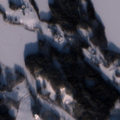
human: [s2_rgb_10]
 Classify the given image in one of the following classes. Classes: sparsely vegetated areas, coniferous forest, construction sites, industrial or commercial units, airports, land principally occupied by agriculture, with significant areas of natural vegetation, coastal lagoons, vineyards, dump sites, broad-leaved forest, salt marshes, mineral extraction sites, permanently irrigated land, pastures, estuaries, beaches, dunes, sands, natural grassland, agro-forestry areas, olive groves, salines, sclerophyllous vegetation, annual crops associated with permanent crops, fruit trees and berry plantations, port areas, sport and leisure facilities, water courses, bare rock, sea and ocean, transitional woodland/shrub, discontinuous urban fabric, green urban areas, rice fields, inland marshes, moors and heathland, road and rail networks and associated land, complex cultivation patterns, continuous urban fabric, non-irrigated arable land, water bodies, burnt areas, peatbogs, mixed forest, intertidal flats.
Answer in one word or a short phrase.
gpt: land principally occupied by agriculture, with significant areas of natural vegetation, broad-leaved forest, coniferous forest, mixed forest, water bodies